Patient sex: F
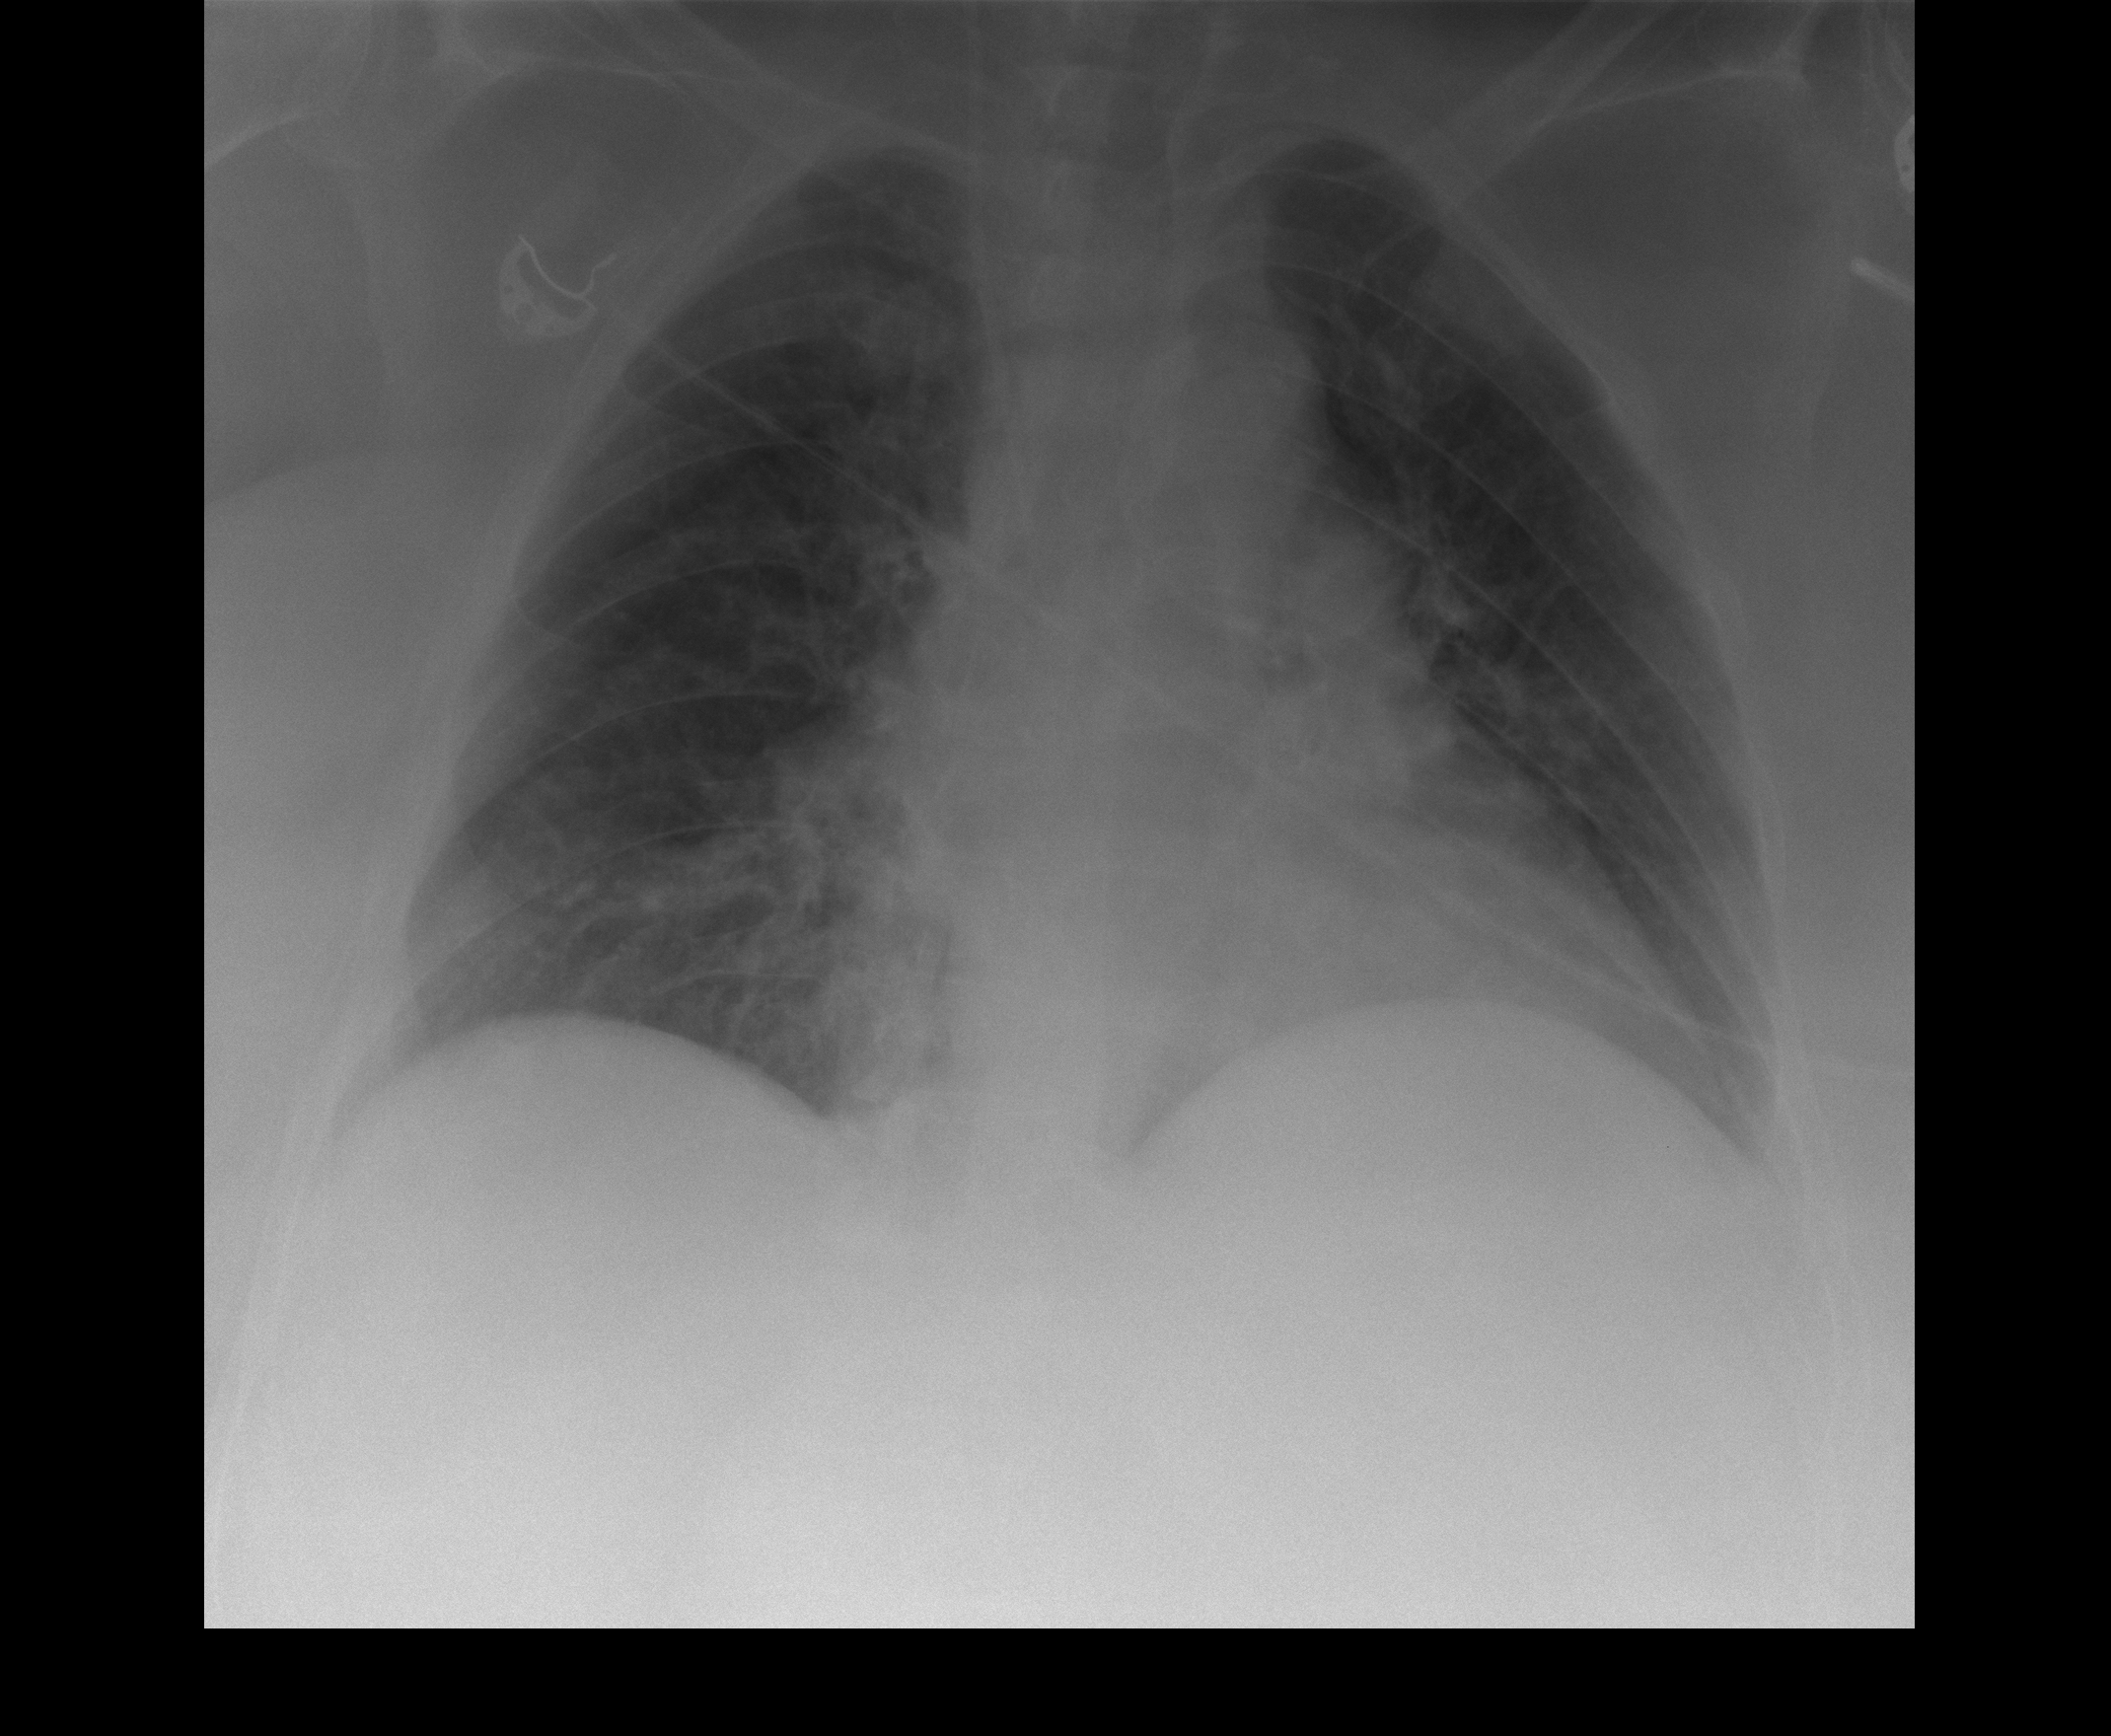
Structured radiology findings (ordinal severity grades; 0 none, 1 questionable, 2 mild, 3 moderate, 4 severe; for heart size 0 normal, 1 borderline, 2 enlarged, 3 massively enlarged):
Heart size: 1
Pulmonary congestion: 2
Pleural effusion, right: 0
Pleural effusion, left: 0
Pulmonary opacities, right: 0
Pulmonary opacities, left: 0
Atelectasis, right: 2
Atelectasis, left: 2